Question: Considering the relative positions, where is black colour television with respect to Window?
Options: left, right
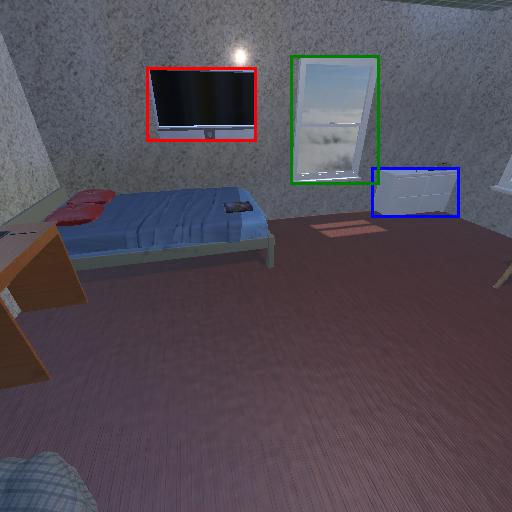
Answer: left